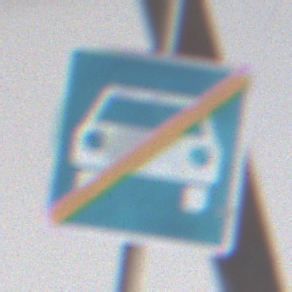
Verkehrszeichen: EndeKraftfahrstrasse
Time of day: MorningAfternoon
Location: Roofed (Urban)
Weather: PartlyCloudy
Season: NotSpecified
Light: Natural